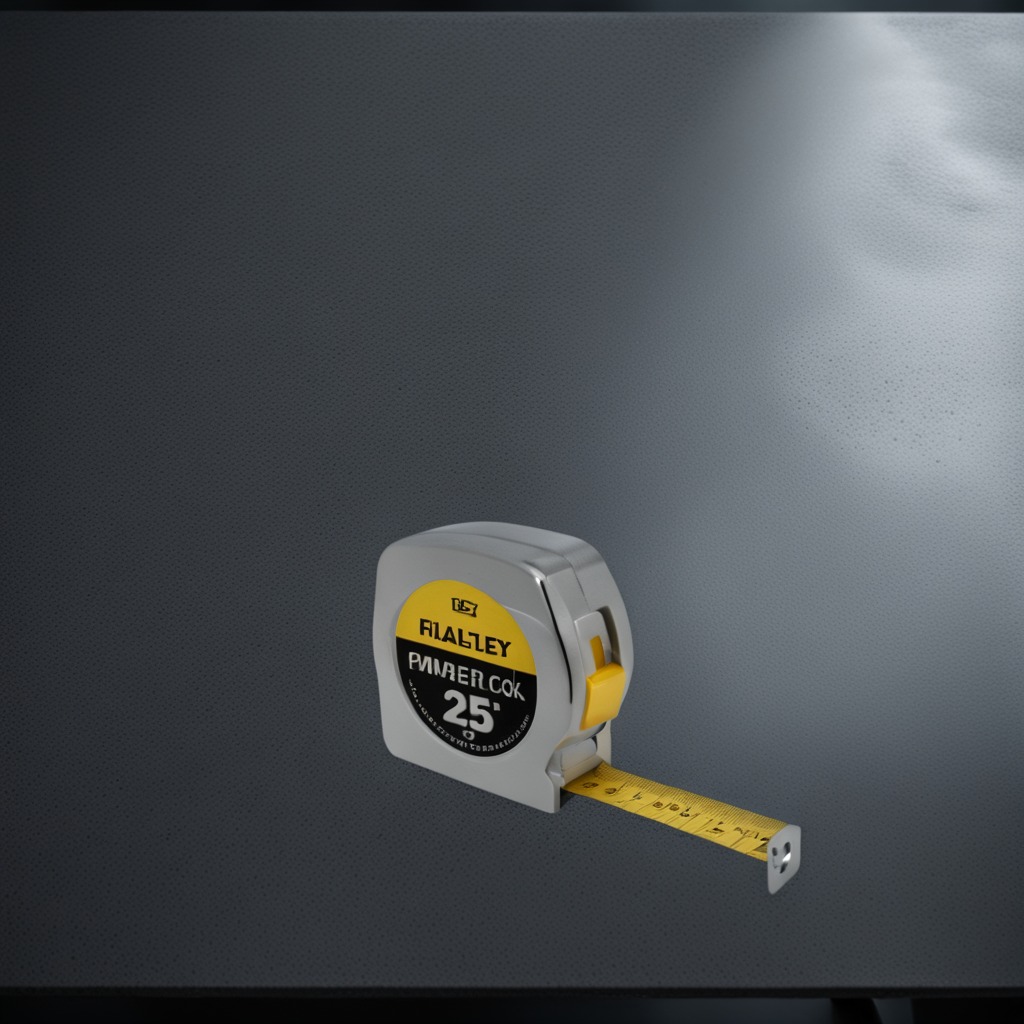
A measuring tape is lying on the clean granite table inside a workshop at night.